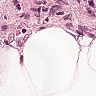
Metastatic tissue present: no